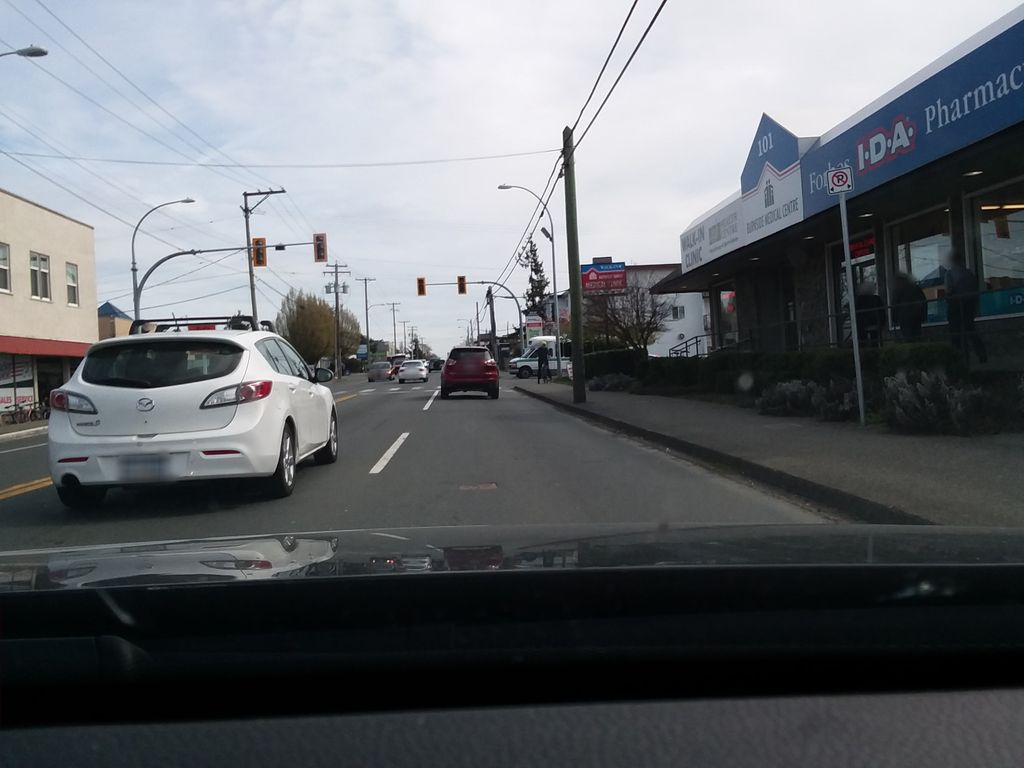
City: victoria